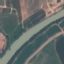
Land use / land cover: River